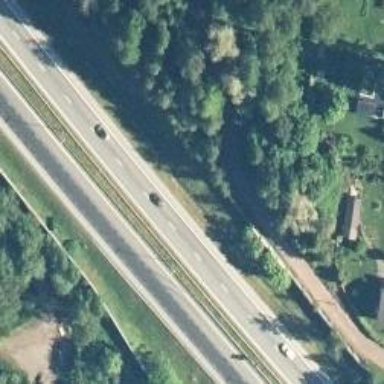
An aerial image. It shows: Asphalt motorway.